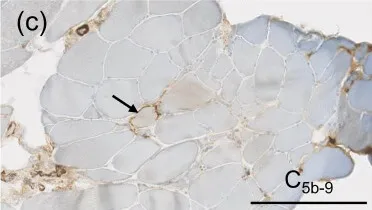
The membrane attack complex (C5b-9) (arrow.
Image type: pathology (immunostaining)